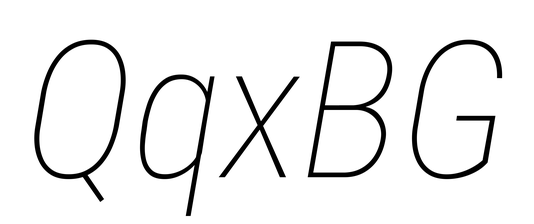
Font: Roboto-Italic_Condensed_Thin_Italic